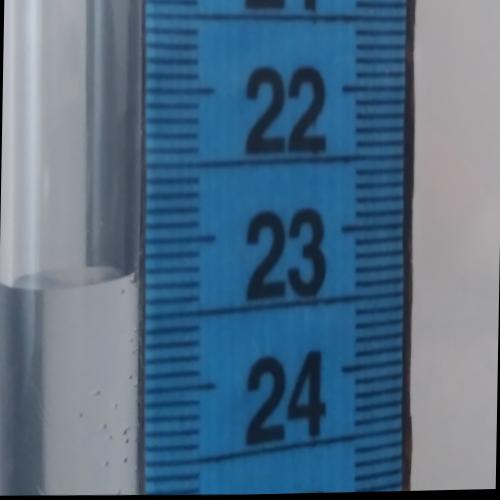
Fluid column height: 23.2 cm